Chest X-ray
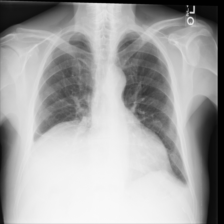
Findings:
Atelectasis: negative
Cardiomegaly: negative
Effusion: negative
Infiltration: negative
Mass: negative
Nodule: negative
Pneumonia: negative
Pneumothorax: negative
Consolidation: negative
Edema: negative
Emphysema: negative
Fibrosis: negative
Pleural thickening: negative
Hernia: negative